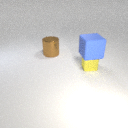
large blue rubber cube above small yellow metal cube